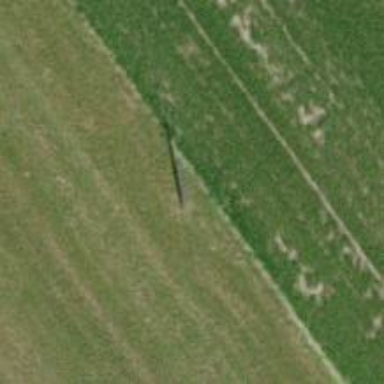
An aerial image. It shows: Power pole.